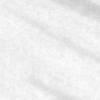
Label: change